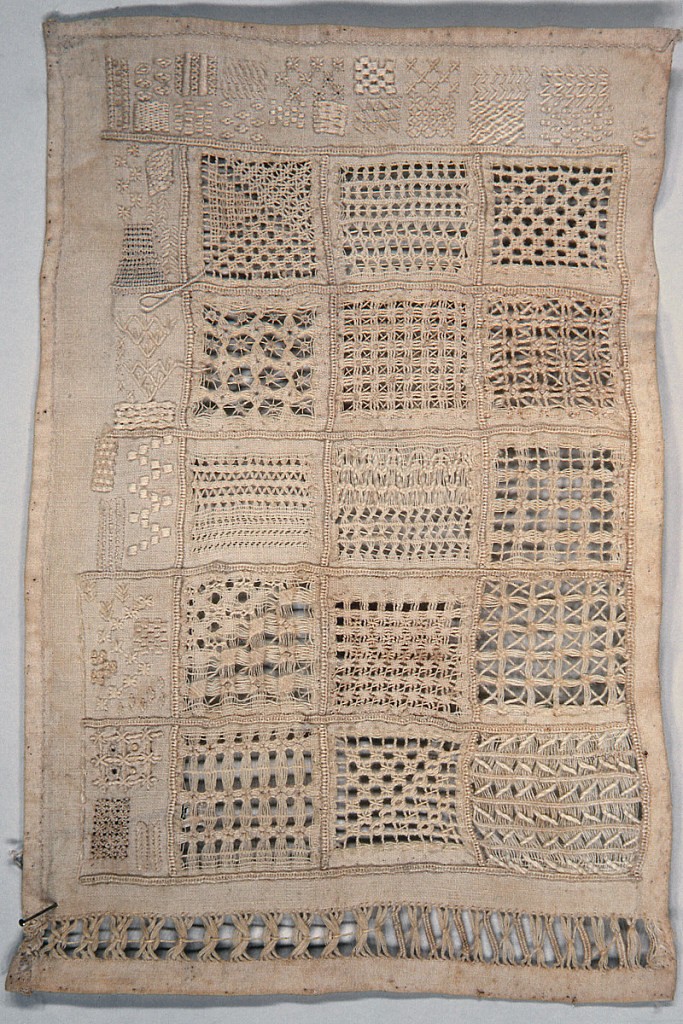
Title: Sampler
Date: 19th century
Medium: cotton Technique: counted satin, knot, buttonhole, eyelet and cross stitches on plain weave
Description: Fifteen squares filled with drawnwork in different patterns; five squares filled with embroidery; one cross of embroidery and one of drawnwork.